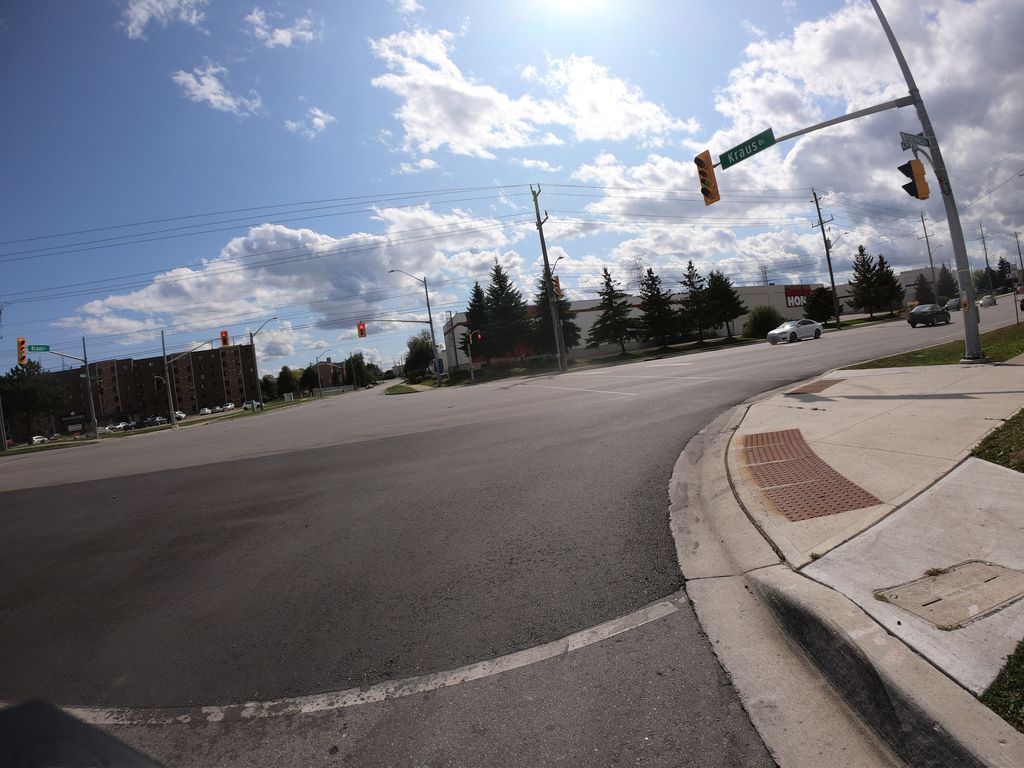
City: kitchener-waterloo